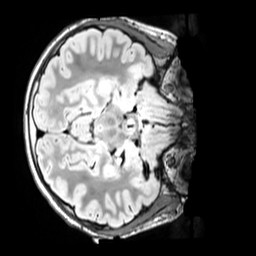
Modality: FLAIR
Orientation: axial
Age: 13
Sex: male
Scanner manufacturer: siemens
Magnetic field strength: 3 T
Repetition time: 5 s
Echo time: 0.388 s